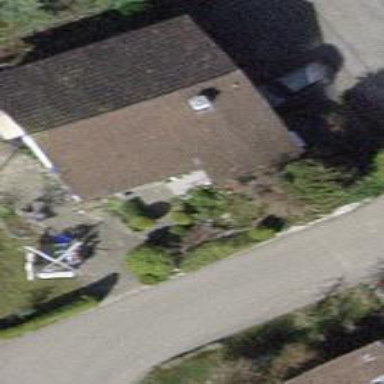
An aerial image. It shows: Detached building with gabled roof.